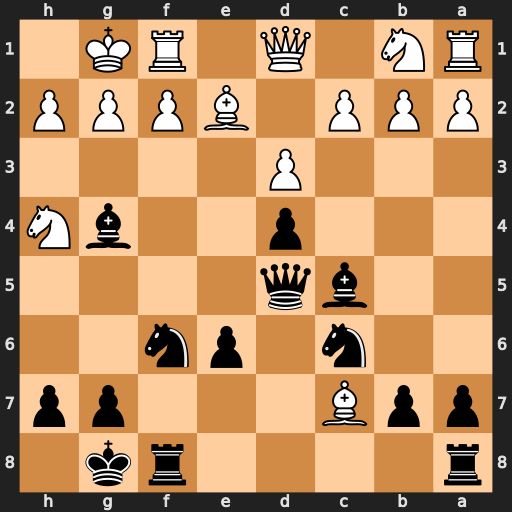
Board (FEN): r4rk1/ppB3pp/2n1pn2/2bq4/3p2bN/3P4/PPP1BPPP/RN1Q1RK1
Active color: b
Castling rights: -
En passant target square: -
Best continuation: Bxe2 Qxe2 e5